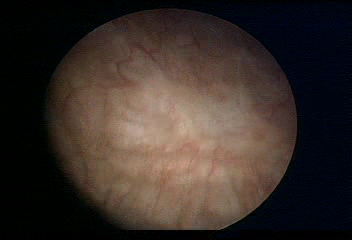
Modality: WLC
Class: Normal mucosa
Bladder cancer association: No